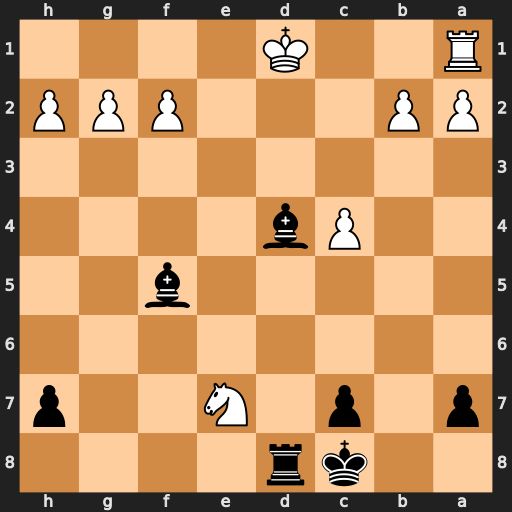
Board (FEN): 2kr4/p1p1N2p/8/5b2/2Pb4/8/PP3PPP/R2K4
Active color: b
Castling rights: -
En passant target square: -
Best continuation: Kb7 Nxf5 Bxb2+